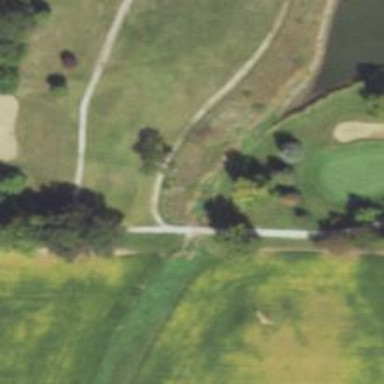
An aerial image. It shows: Service road used as golf cart path.